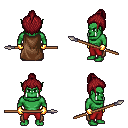
a pixel art fantasy rpg character, male body template, orc, green skin, brown cape, red pants, brunette short topknot hairstyle, gold gloves, spear, four views (front, back, left, right), 2x2 character sprite sheet, small pixel art, hard edges, no anti-aliasing